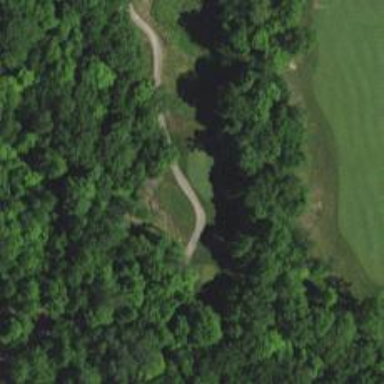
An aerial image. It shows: Pathway for golfing.